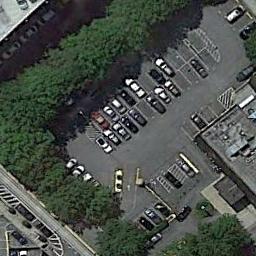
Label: parking_lot